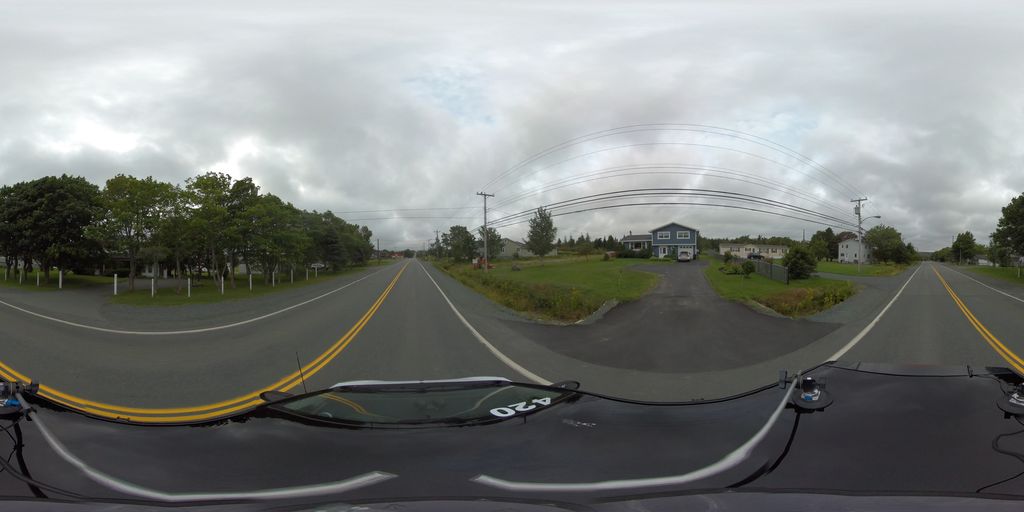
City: st_johns